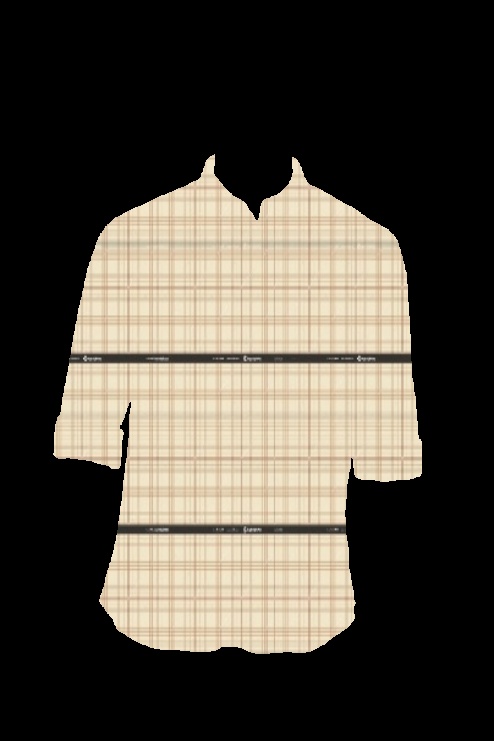
beige plaid tee